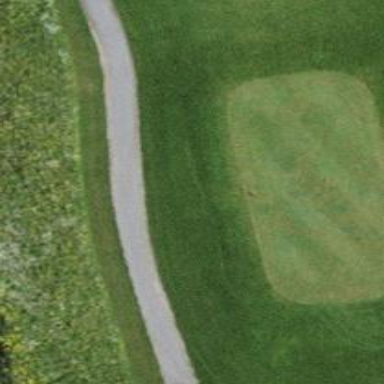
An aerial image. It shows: Golf tee.